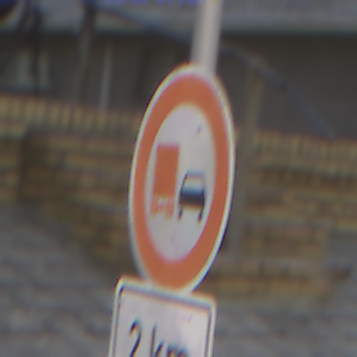
Verkehrszeichen: UeberholverbotKraftfahrzeuge
Zusatzzeichen unten: Entfernungsangaben2
Umgebung: Outdoor, Beach
Tageszeit: SunriseSunset
Wetter: Overcast
Licht: Natural
Jahreszeit: NotSpecified
Kontrast: LowContrast